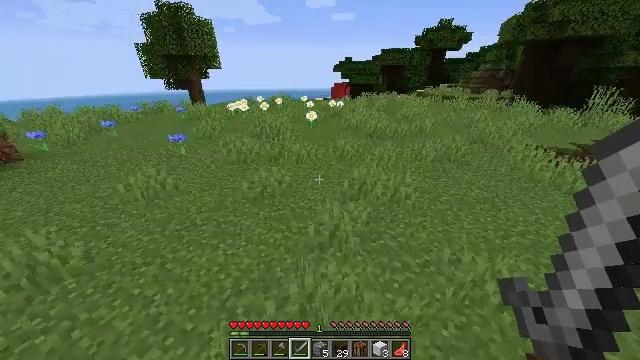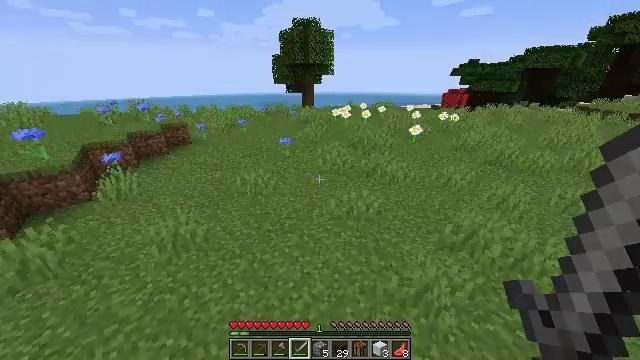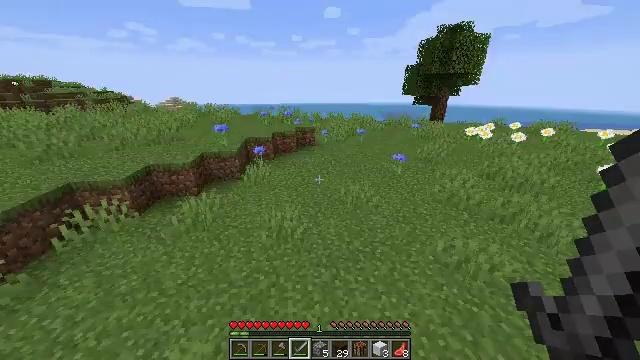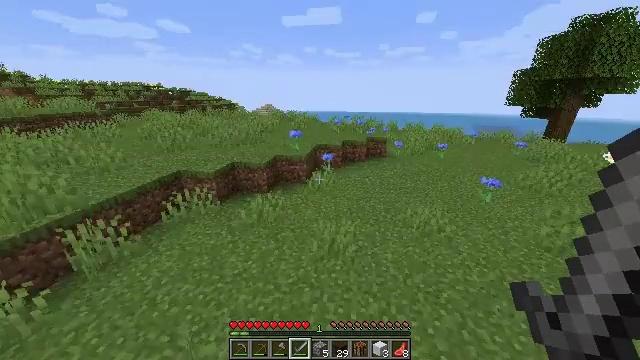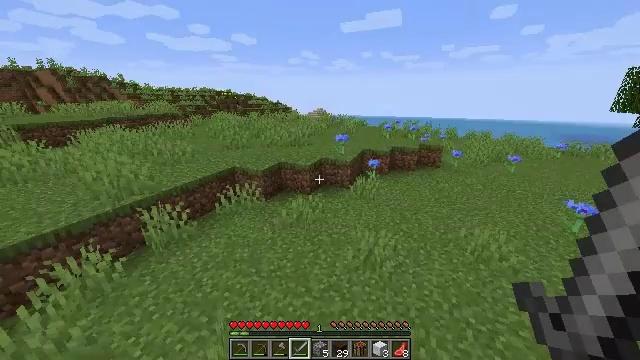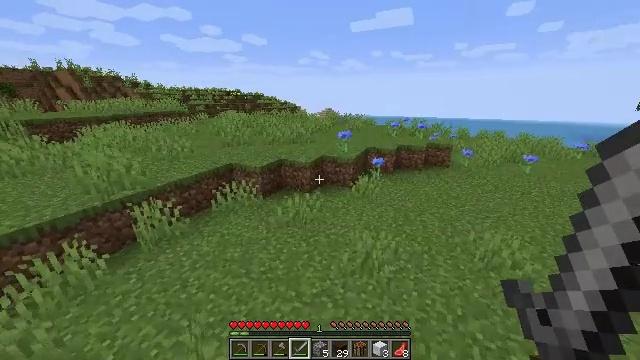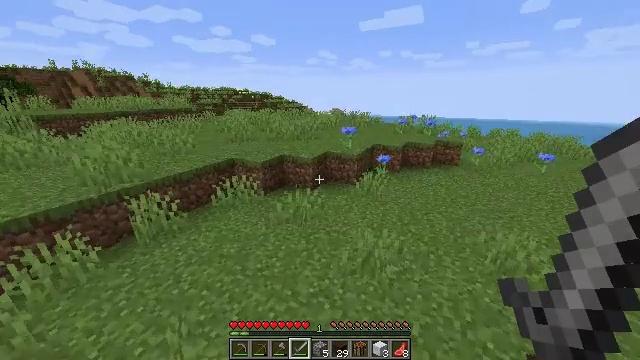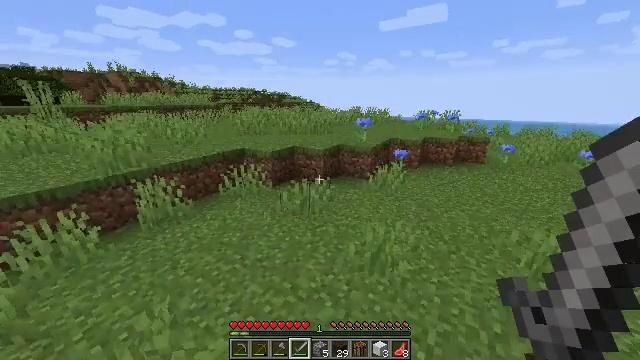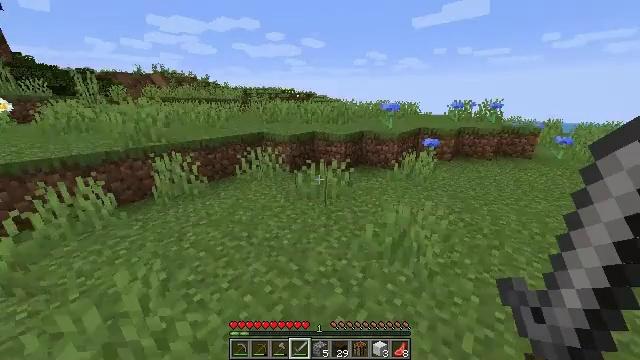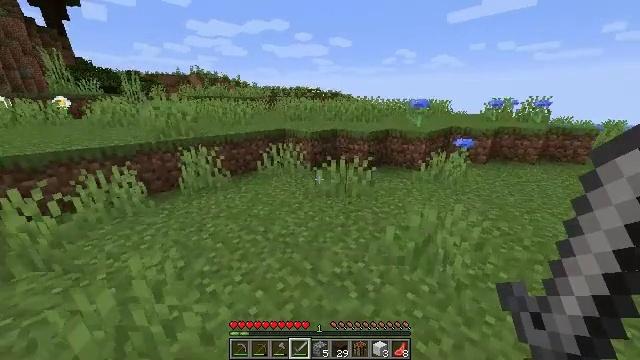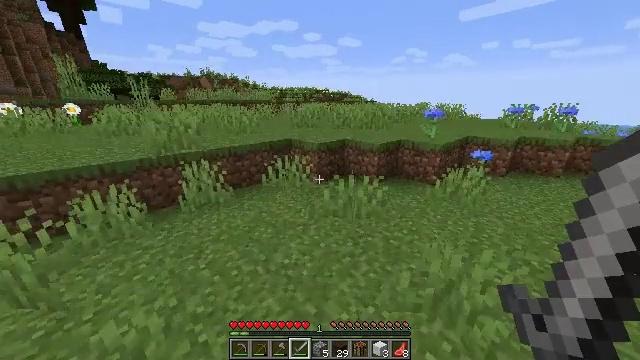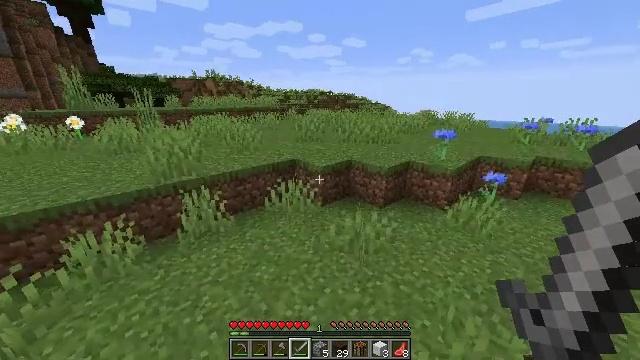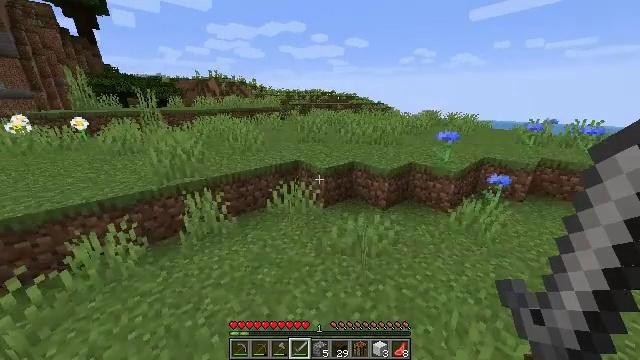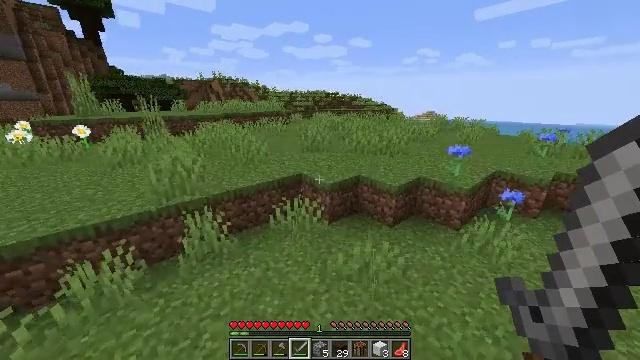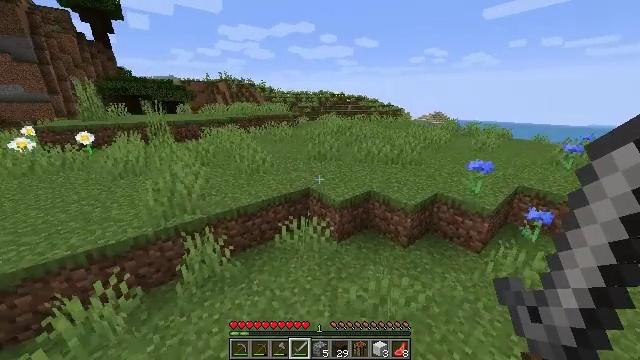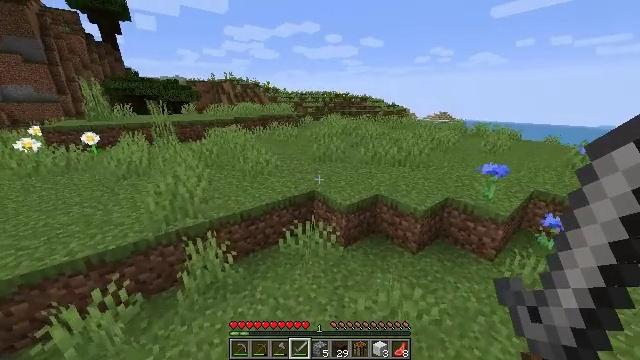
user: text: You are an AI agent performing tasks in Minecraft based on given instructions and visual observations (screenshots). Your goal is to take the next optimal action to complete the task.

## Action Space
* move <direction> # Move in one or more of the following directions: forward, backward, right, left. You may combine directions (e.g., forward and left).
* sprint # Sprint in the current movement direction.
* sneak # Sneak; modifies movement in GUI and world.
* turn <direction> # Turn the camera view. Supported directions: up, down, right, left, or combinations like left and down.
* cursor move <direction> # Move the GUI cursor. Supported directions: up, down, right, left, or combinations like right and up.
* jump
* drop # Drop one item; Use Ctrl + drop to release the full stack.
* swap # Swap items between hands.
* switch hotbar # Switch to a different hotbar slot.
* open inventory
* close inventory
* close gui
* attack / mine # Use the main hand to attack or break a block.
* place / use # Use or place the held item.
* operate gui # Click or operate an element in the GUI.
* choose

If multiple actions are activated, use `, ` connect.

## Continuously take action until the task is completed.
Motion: motion action
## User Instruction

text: Collect sand to make glass.
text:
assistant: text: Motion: move forward and move left, sprint, turn left, jump
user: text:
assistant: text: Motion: move forward and move left, sprint, turn left and up, jump
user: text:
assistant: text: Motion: move forward and move left, sprint, turn left and up, jump
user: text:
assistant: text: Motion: move forward and move left, sprint, turn left and up, jump
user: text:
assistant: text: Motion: move forward and move left, sprint, turn left, jump
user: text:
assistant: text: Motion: move forward and move left, sprint, turn left, jump
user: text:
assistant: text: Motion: move forward and move left, sprint, turn left, jump
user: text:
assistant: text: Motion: move forward and move left, sprint, turn left, jump
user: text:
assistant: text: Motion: move forward and move left, sprint, turn left, jump
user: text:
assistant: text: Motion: move forward and move left, sprint, turn left, jump
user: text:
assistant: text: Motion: move forward and move left, sprint, turn left, jump
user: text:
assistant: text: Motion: move forward and move left, sprint, jump
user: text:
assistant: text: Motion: move forward and move left, sprint, jump
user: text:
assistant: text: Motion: move forward and move left, sprint, turn left, jump
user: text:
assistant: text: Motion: move forward and move left, sprint, turn left, jump
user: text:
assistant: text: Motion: move forward and move left, sprint, jump
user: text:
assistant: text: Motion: move forward and move left, sprint, jump
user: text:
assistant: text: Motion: move forward and move left, sprint, jump
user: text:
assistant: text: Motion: move forward and move left, sprint, jump
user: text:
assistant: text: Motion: move forward, sprint, jump
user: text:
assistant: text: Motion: move forward, sprint, jump
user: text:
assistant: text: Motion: move forward, sprint, jump
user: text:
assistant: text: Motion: move forward, sprint, jump
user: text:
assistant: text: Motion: move forward, sprint, jump
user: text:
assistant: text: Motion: move forward, sprint, jump
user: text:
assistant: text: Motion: move forward, sprint, jump
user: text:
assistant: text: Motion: move forward, sprint, jump
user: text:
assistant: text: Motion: move forward, sprint, jump
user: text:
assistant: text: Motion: move forward, sprint, jump
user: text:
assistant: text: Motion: move forward, sprint, jump